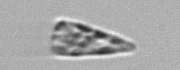
Label: Licmophora